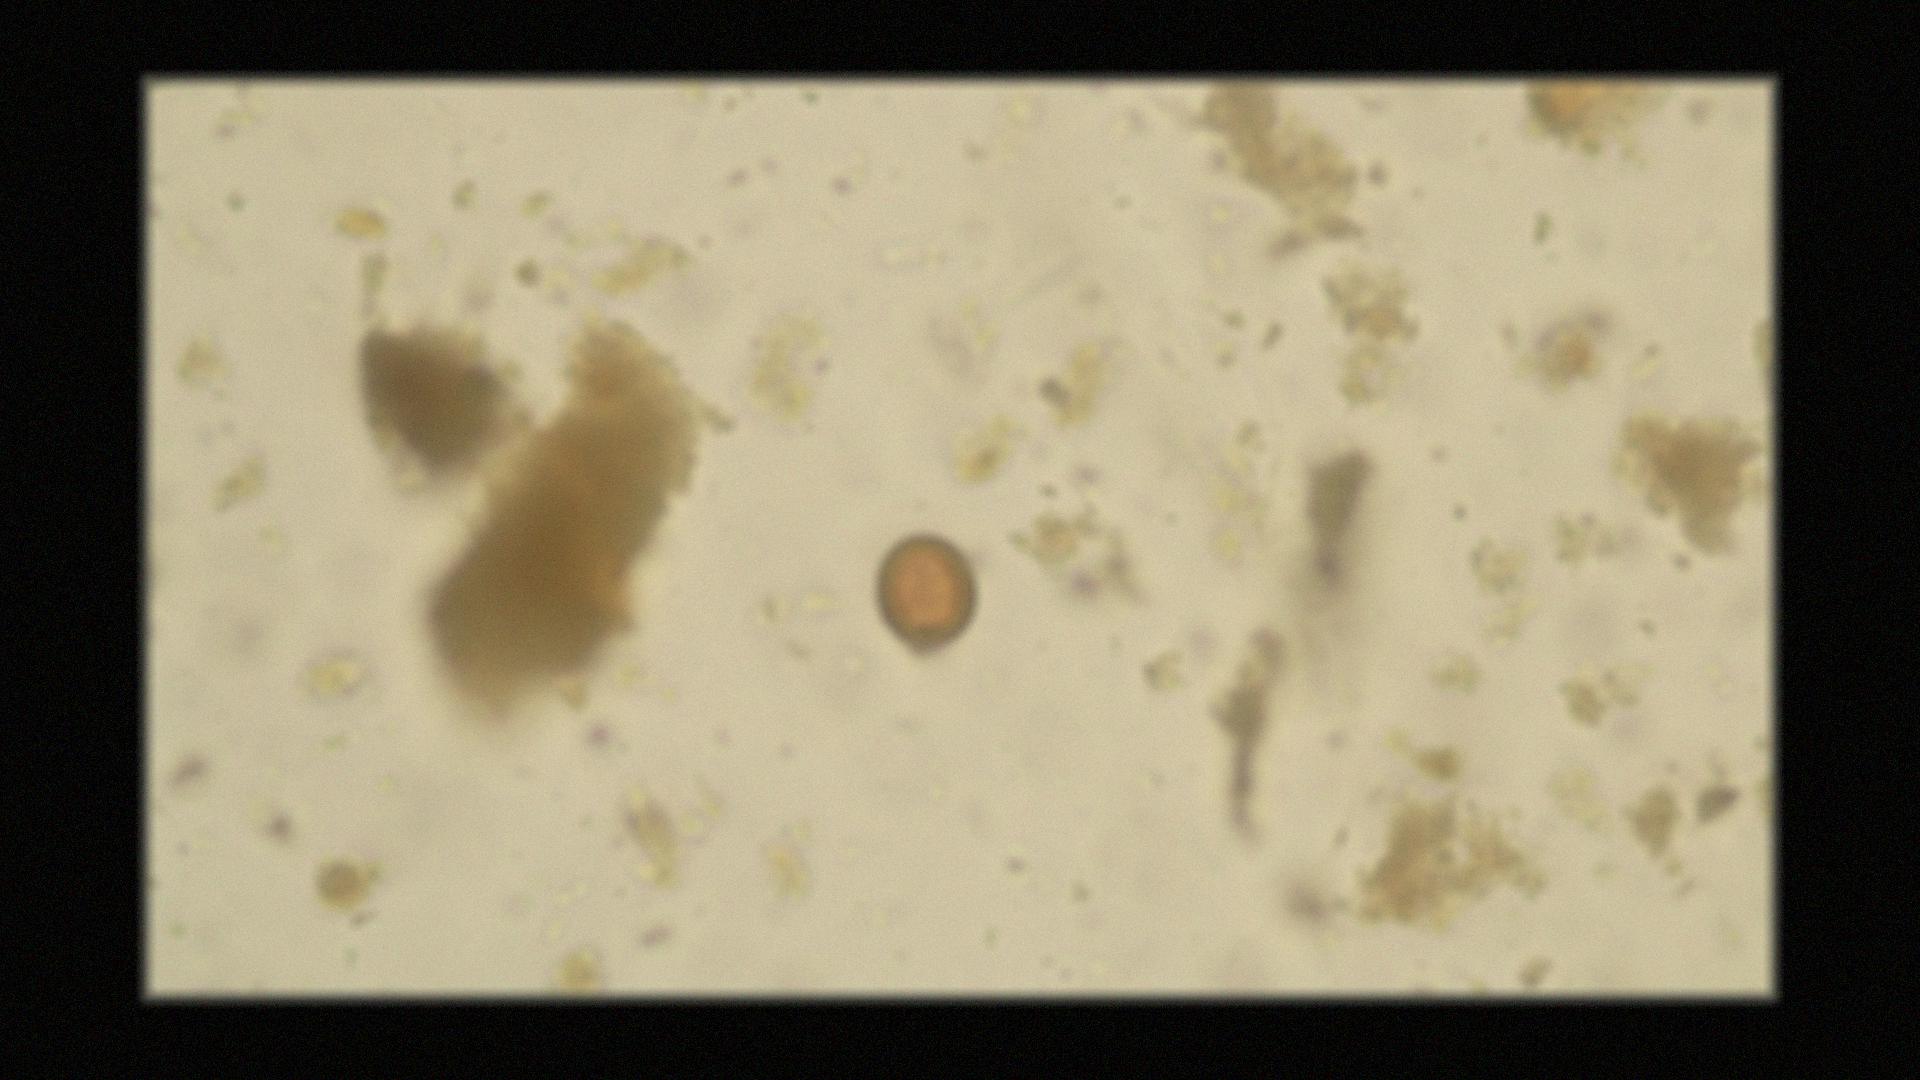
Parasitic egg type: Taenia spp. egg